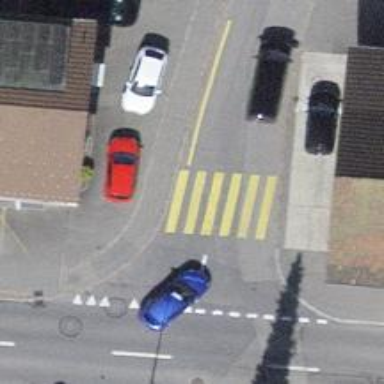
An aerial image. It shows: Uncontrolled road crossing.